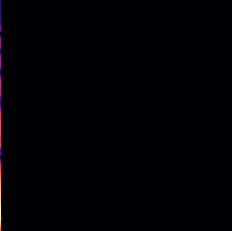
Sound class: Helicopter